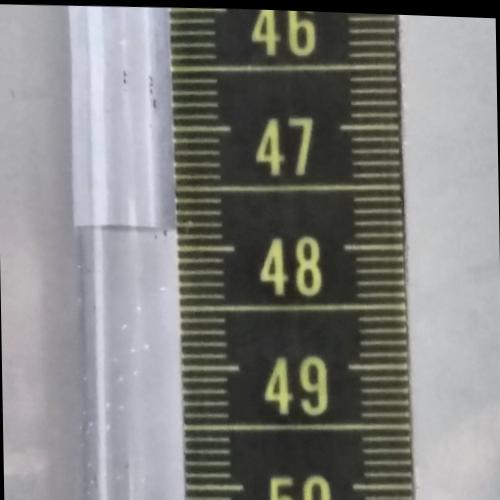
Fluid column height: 47.9 cm